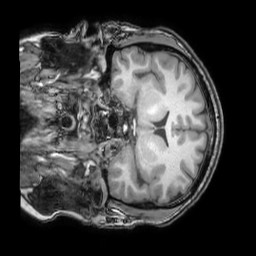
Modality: T1w
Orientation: coronal
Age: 45
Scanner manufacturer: philips
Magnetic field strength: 3 T
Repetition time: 0.007 s
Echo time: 0.003501 s